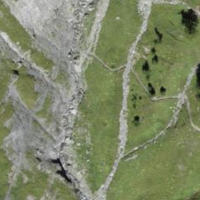
EUNIS habitat code: 48
Species observed at this site:
Cupido minimus
Saxifraga aizoides
Erinus alpinus
Lasiommata maera